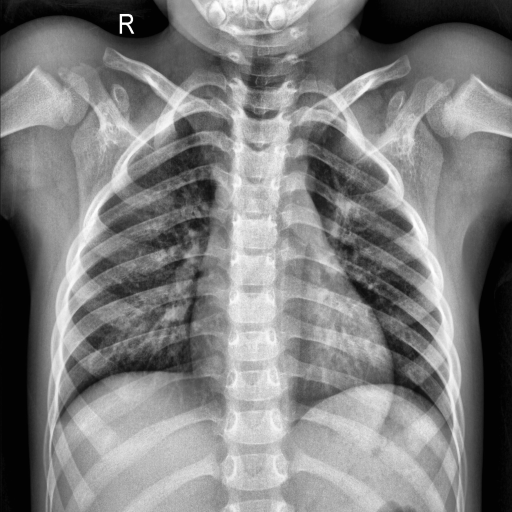
Finding: NORMAL